Question: It is a grid structured content similar to this:
'''
<div id="gridBlock">
<div class="list-lot-item">
<div class="list-lot-item-info">
<a href="#" class="list-lot-item-col1"></a>
<div class="list-lot-item-col2"></div>
<div class="list-lot-item-col3"></div>
</div>
</div>
<div class="list-lot-item">....</div>
</div>
'''
with some CSS like so (but more in JSFiddle):
'''
#gridBlock .list-lot-item{
float:left;
position:relative;
height:25px;
width:50px;
border:1px solid #fff;
padding-left:2px;
}
#gridBlock .list-lot-item-info,
#gridBlock .list-lot-item-info-on{
display:block;
position:absolute;
background-color:#fff;
border:1px solid #fff;
width:50px;
}
#gridBlock .list-lot-item-info{
z-index:199;
}
#gridBlock .list-lot-item-info-on{
border:1px solid red;
top:0;
z-index:200;
position:relative;
background-color:yellow;
}
#gridBlock .list-lot-item-col2,
#gridBlock .list-lot-item-col3{visibility:hidden;}
#gridBlock .list-lot-item-info-on .list-lot-item-col2,
#gridBlock .list-lot-item-info-on .list-lot-item-col3{visibility:visible;}
'''
where for each box "hover" state I apply a new "on" class with higher z-index:
'''
$('#gridBlock .list-lot-item').hover(
function(){$(this).children(0).removeClass("list-lot-item-info");$(this).children(0).addClass("list-lot-item-info-on");},
function(){$(this).children(0).removeClass("list-lot-item-info-on");$(this).children(0).addClass("list-lot-item-info");}
);
'''
It works perfect, obviously, in FF, Chrome, IE8+ but our old little friend IE7 is weak. Please try in Compatibility Mode and see it:
<URL>
IE7 pops the hovered box under the neighboring grid boxes when it should be visa-verse. Any good suggestion how to fix it?

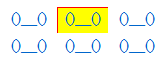
Answer: Add this:
'''
#gridBlock .list-lot-item:hover {
z-index:200;
}
'''
Since IE7 is very strict with z-indices. Take your '.list-lot-item' they all have the same z-index value (which is nothing) so whichever come last are on top of the earlier ones. And they cannot break out of the order of the parents.
Take elements A and B, which have a z-index of 1 and 2 respectively, any child of A, no matter how high the z-index will appear under B. IE7/8 is very strict about this.
<URL>